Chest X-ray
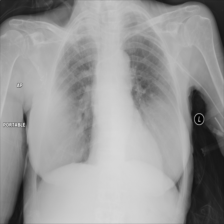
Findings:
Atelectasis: negative
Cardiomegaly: negative
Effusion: negative
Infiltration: negative
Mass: negative
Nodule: negative
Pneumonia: negative
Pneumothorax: negative
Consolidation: negative
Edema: negative
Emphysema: negative
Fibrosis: negative
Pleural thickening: negative
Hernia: negative